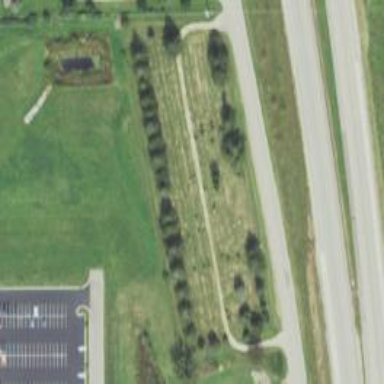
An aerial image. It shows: Cemetery.